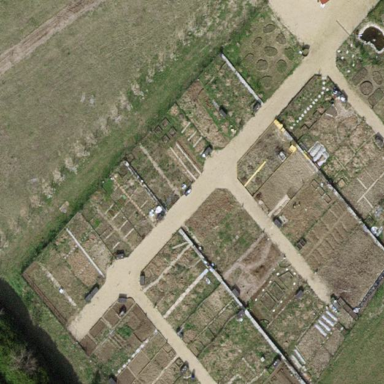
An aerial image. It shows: Allotments area.